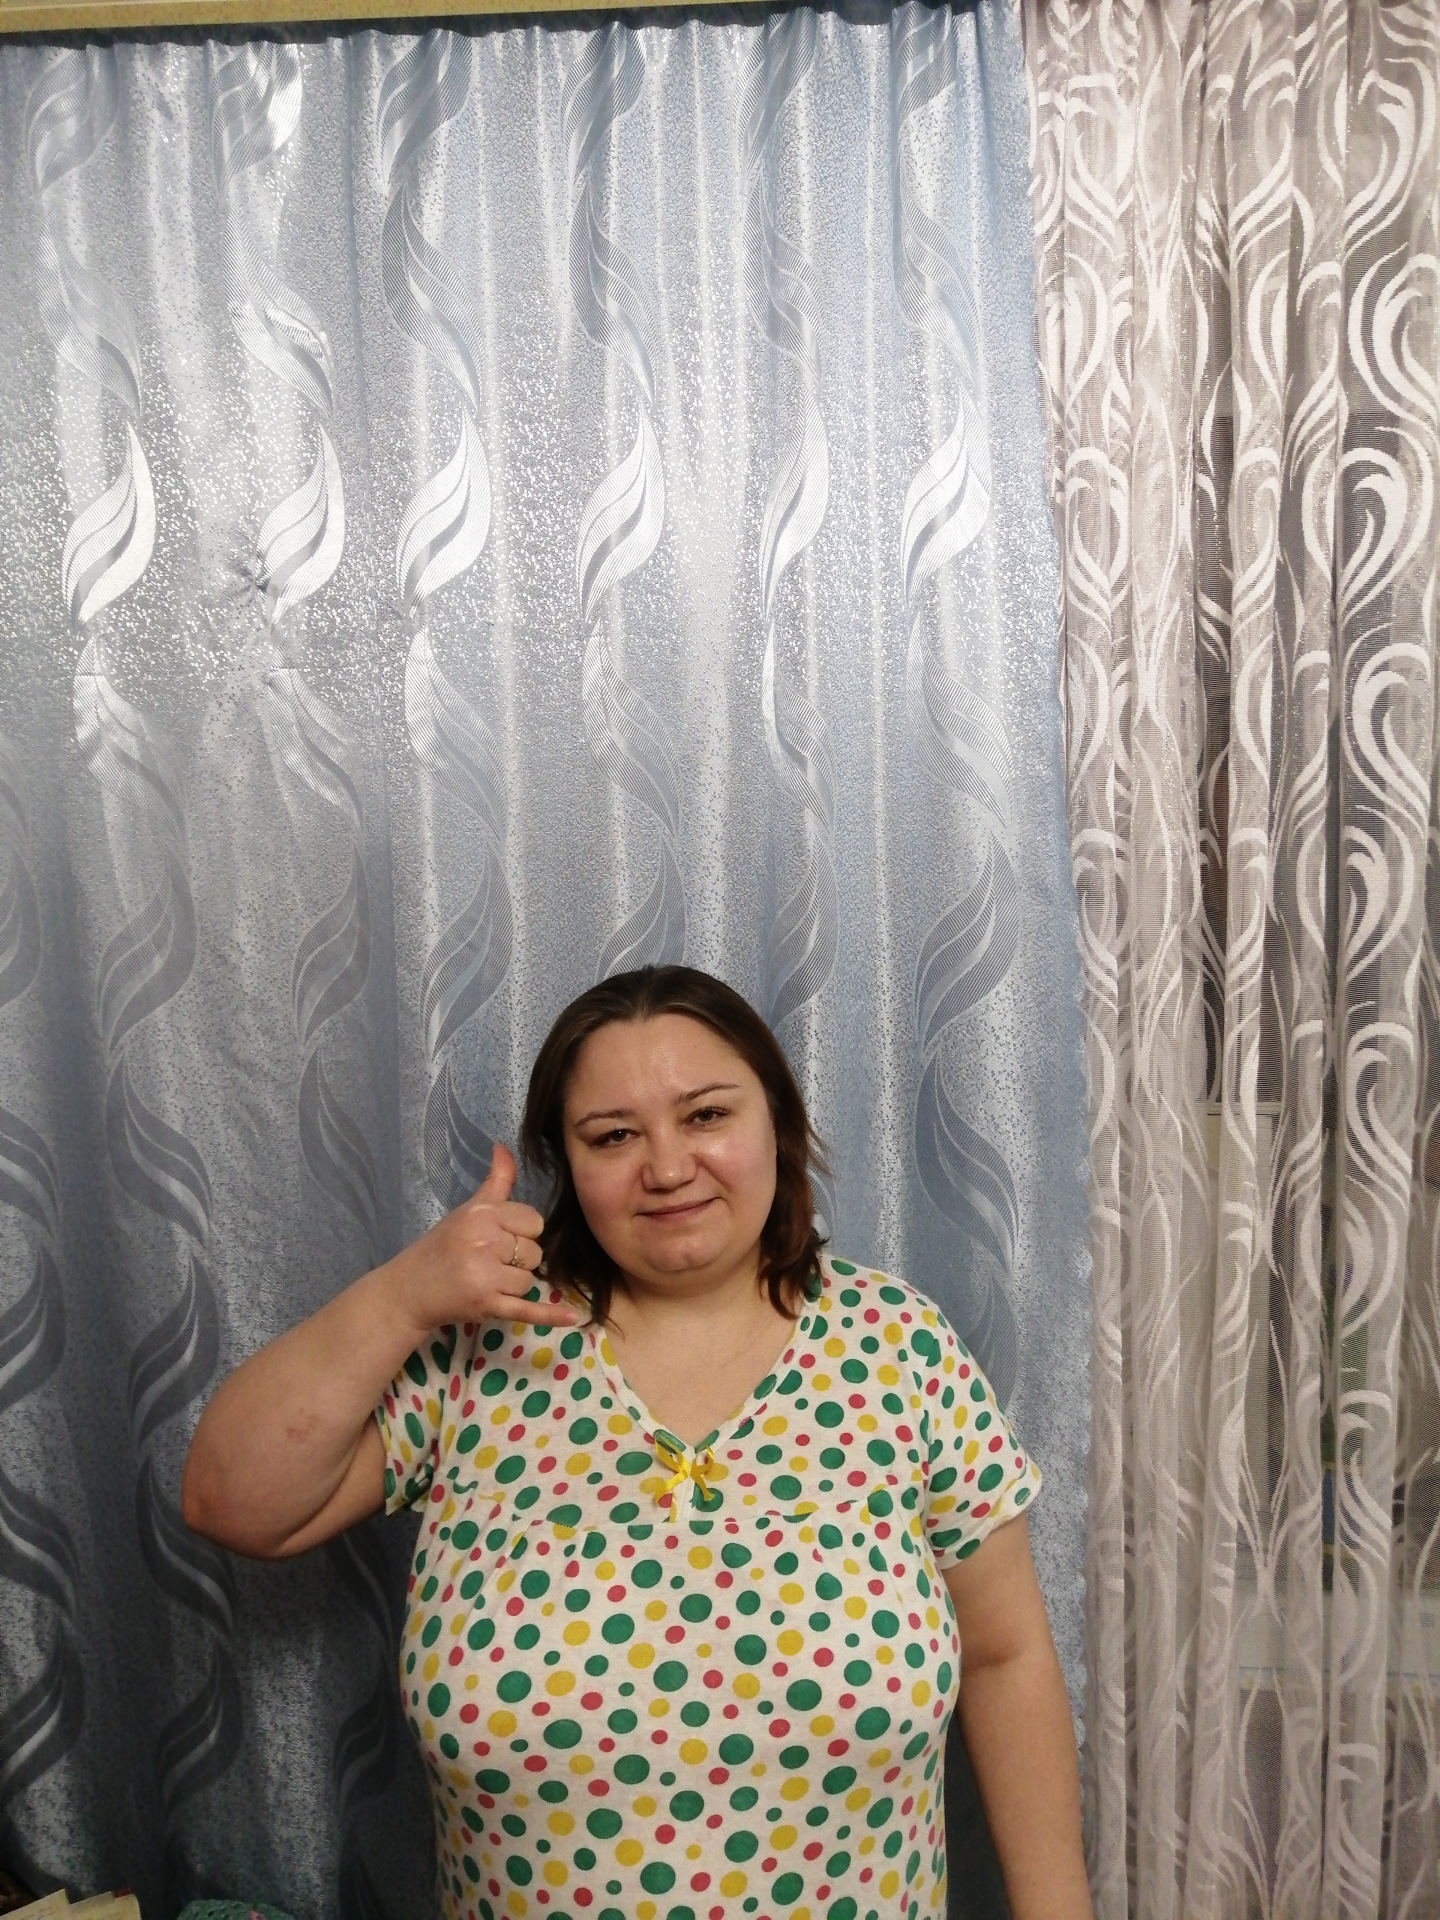
Label: clear